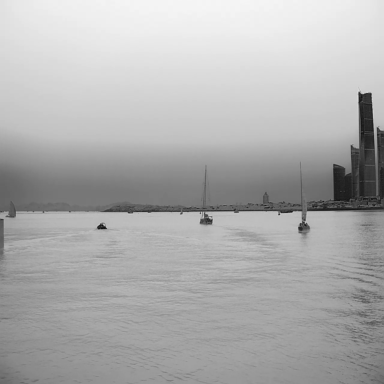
There are seven canoes in the infrared image.